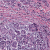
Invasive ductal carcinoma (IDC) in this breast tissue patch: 1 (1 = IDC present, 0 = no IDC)